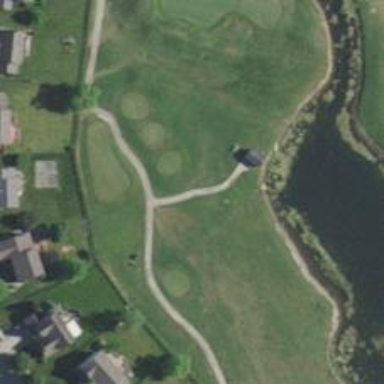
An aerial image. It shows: Path used for both walking and golf.